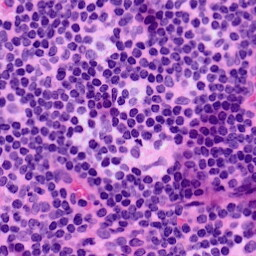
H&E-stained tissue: LymphNode